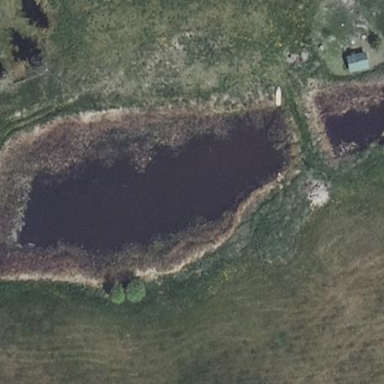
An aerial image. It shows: Pond with natural water.